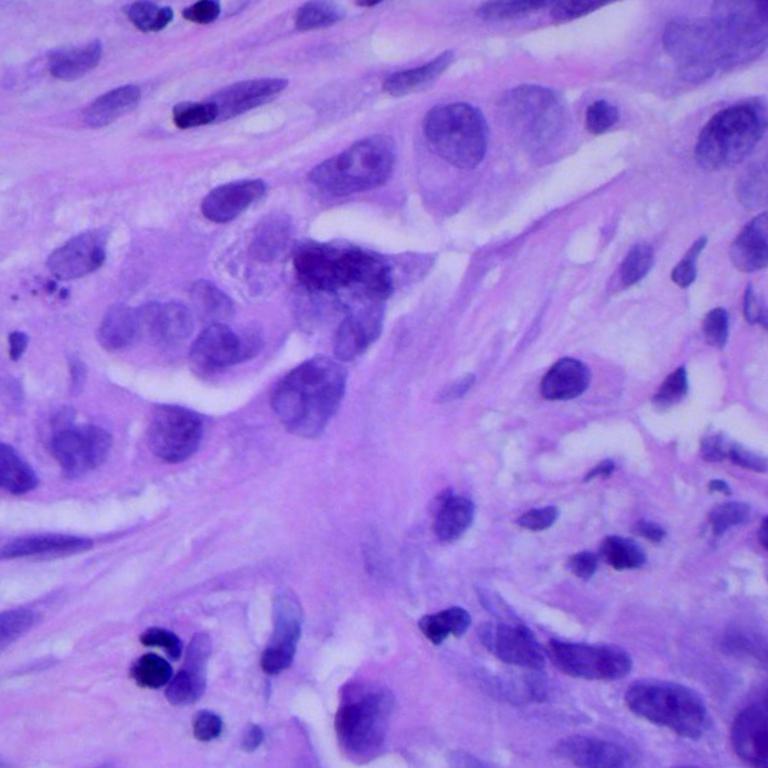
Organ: lung
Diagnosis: adenocarcinomas